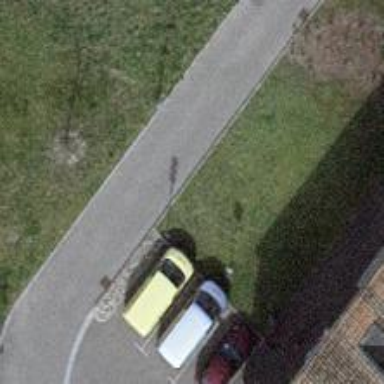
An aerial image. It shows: Bicycle parking area with stands available.